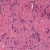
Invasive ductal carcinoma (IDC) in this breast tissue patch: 1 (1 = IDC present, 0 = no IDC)